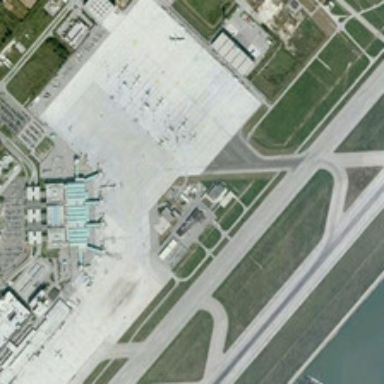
Some planes are in an airport near some buildings and meadows .